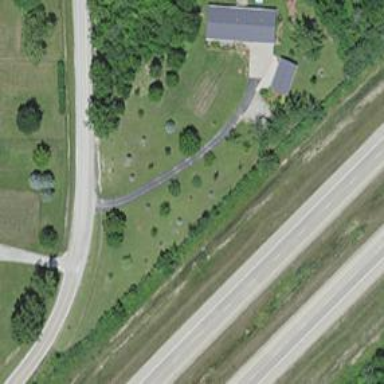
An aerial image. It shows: Driveway leading to service road.